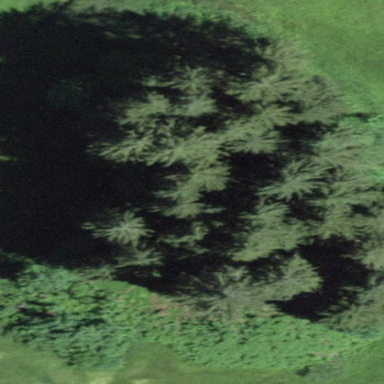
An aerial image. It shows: Forest area.